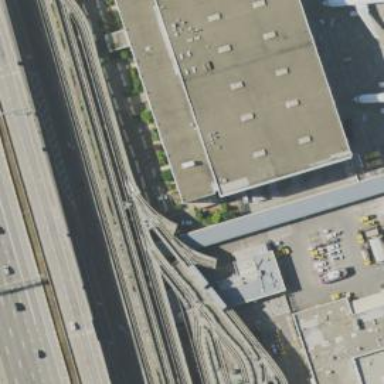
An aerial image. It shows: Monorail bridge leading to railway yard.